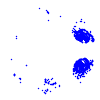
Particle: pion